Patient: sex M, age 30
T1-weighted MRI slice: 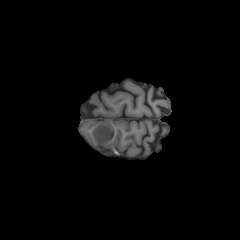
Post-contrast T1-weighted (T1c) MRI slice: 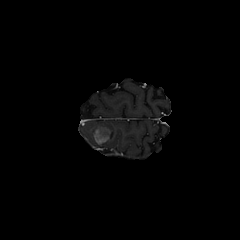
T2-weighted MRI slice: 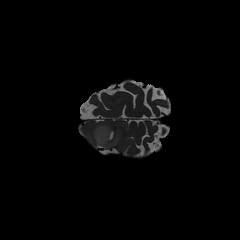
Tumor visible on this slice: yes
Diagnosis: Astrocytoma, IDH-mutant
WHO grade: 4